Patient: sex F, age 65
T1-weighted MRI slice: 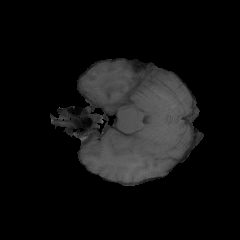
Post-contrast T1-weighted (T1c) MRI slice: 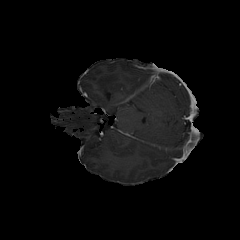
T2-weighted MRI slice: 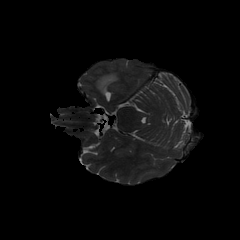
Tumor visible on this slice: yes
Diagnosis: Glioblastoma, IDH-wildtype
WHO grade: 4